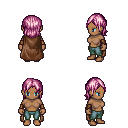
a pixel art fantasy rpg character, female body template, human, dark skin, brown cape, teal pants, pink long bangs hairstyle, cloth bracers, four views (front, back, left, right), 2x2 character sprite sheet, small pixel art, hard edges, no anti-aliasing